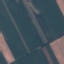
Land use / land cover class: AnnualCrop